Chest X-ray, AP view. Patient: 72 years old, sex M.
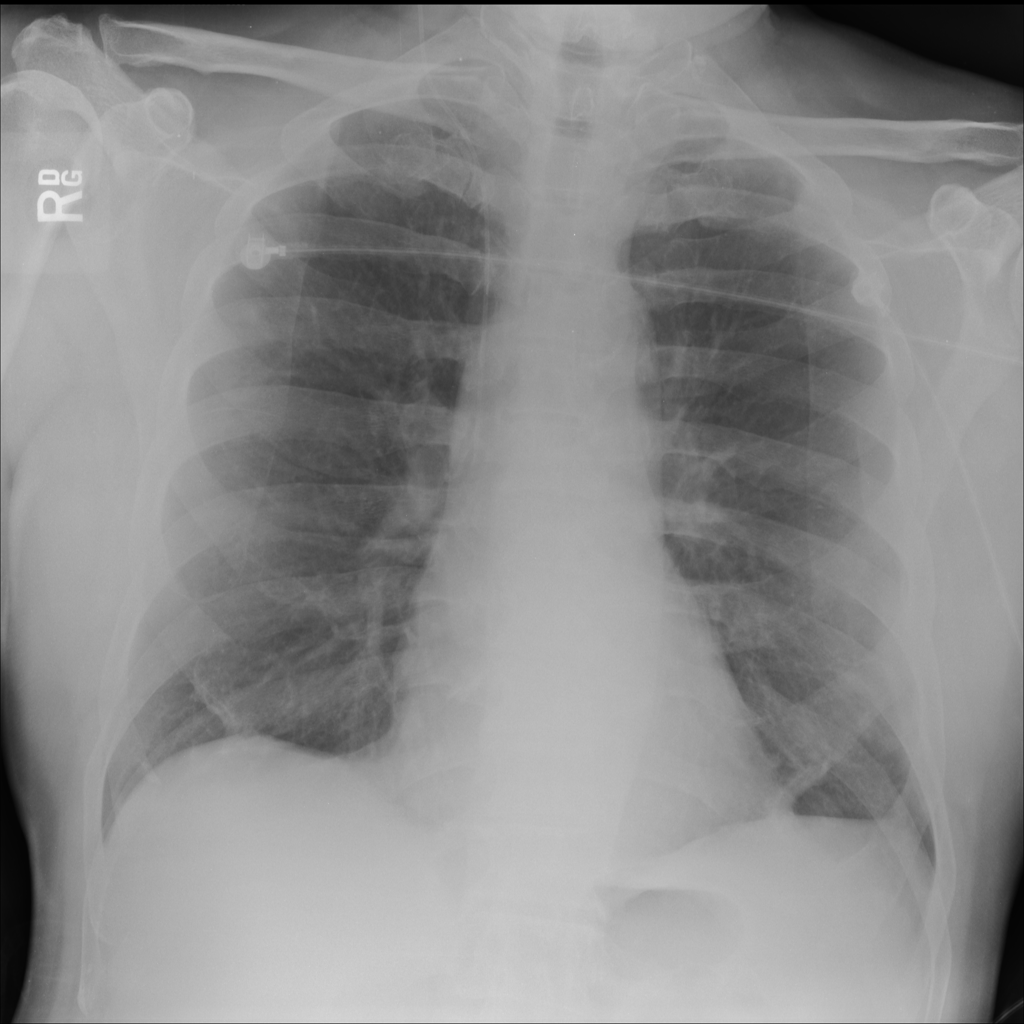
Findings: No Finding